Interaction volume radius: 10 \u00c5
Interaction volume height: 20 \u00c5
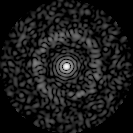
Disorder parameter: 0.8063